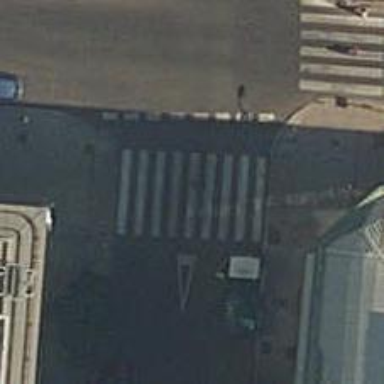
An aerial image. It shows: Marked crossing on the road.